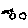
Label: circle